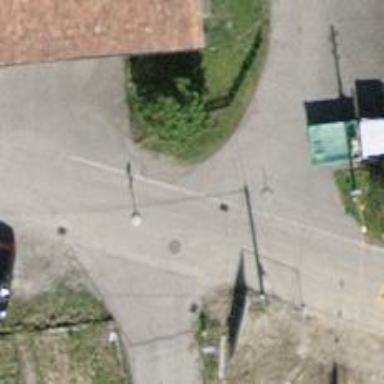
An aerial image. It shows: Alley classified as service road.